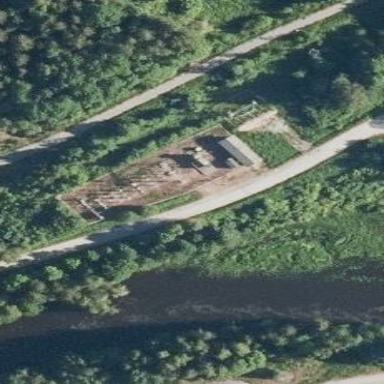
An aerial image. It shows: Power substation.